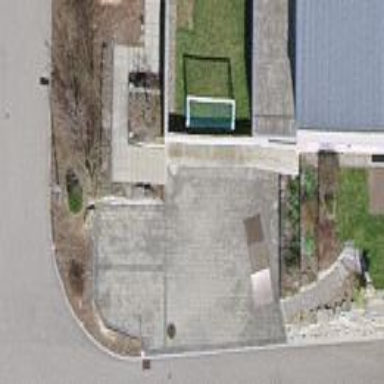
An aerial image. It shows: Garage building.